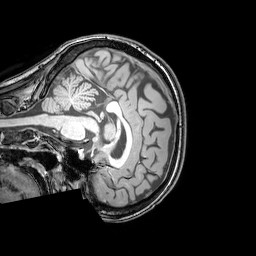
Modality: T1w
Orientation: sagittal
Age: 21
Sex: female
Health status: healthy
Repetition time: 0.081 s
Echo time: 0.037 s